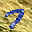
Label: 7